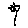
Label: flower